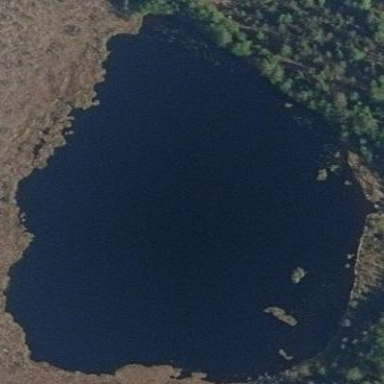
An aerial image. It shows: Peaceful pond surrounded by nature.